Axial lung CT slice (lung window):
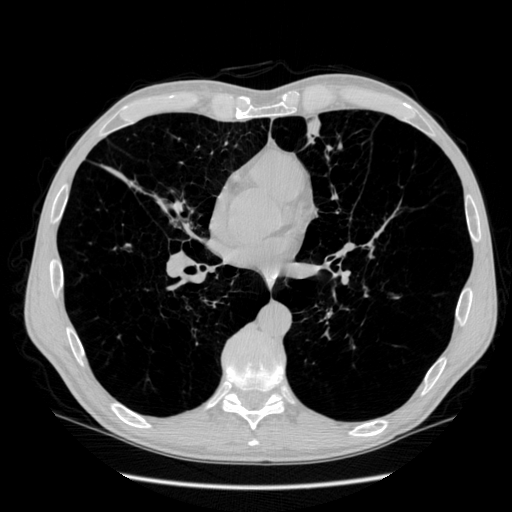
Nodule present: no